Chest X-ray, PA view. Patient: 78 years old, sex F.
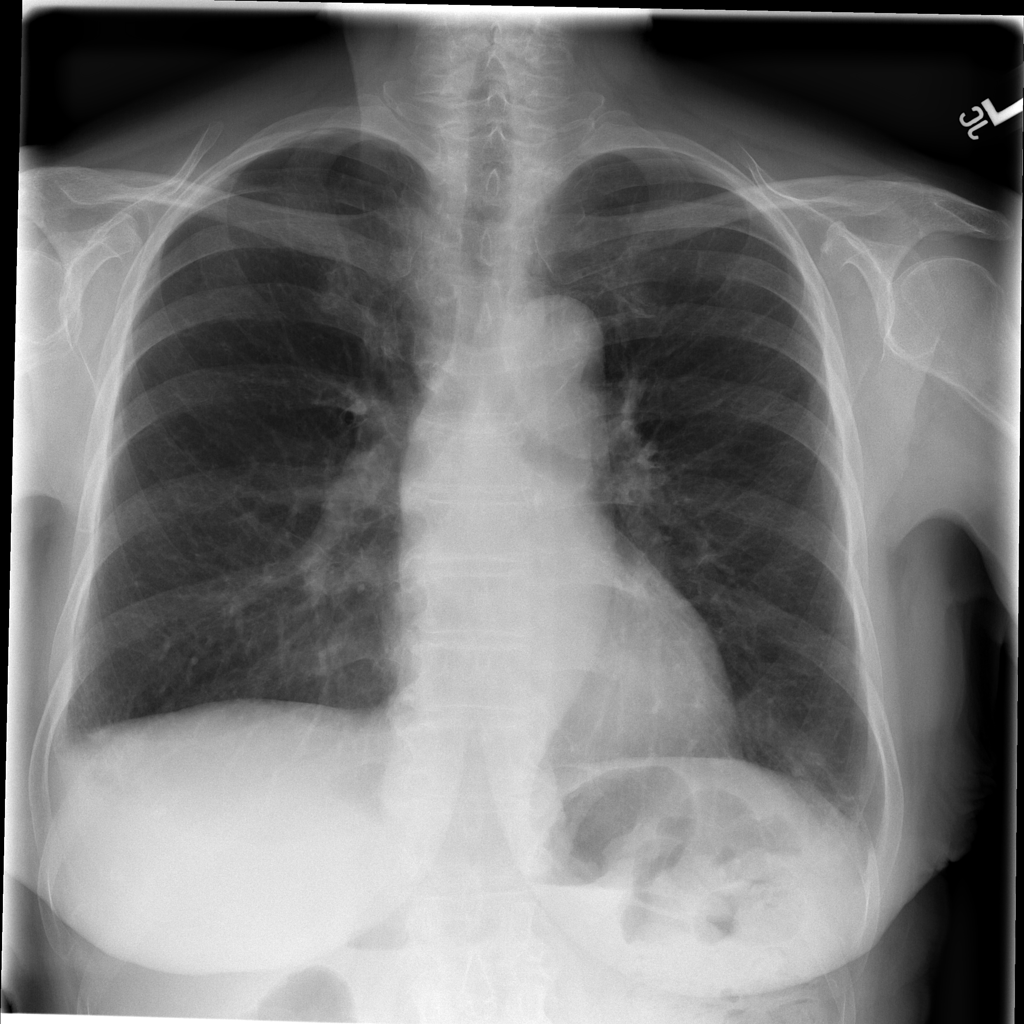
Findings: No Finding